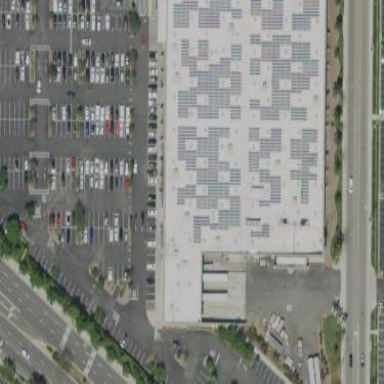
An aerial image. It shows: Wholesale shop housed in warehouse with flat roof.